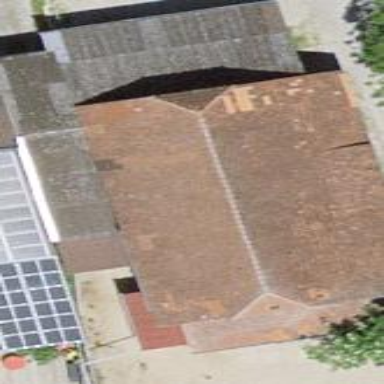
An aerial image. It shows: Barn.